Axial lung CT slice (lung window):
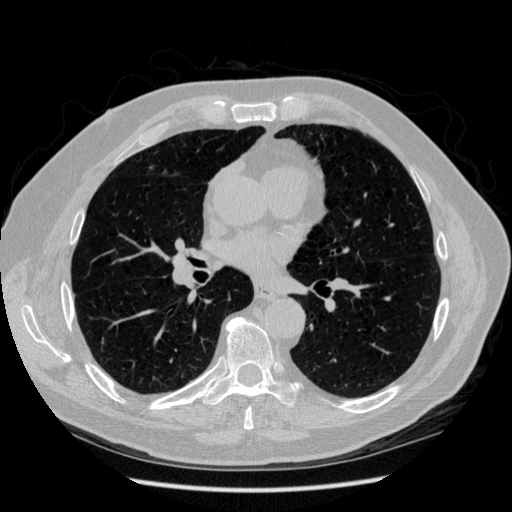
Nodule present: yes
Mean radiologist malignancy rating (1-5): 2.5